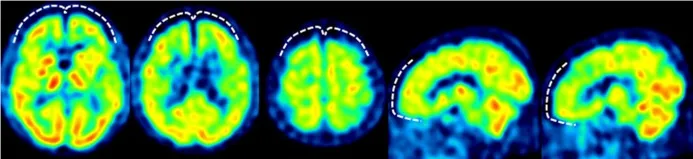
169 , respectively. From the left side: three axial views from the basal ganglia to the frontal-parietal level, and left- and right-side sagittal views. The voxel values are normalized by the average counts-per-voxel in the cerebellum being 50, then the color bars represent from 5-60. Lower than the thalamus that gradually increases to almost the same level of the thalamus and parietal-occipital lobes The mean normalized counts in the prefrontal cortices are 40.1, 40.1 and 42.0, respectively. And decreased with time Their mean normalized counts are 47.8, 43.6, and 42.2, respectively. The voxel value normalization and calculation were performed using PMOD version 3.7 (PMOD Technologies Ltd. , Zurich, Switzerland). SPECT, single-photon emission computed tomography.
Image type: radiology (spect)